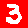
Digit: 3